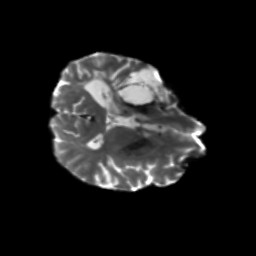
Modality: T2w
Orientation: axial
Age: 57
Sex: male
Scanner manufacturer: siemens
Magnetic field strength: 3 T
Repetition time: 5.25 s
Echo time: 0.08 s